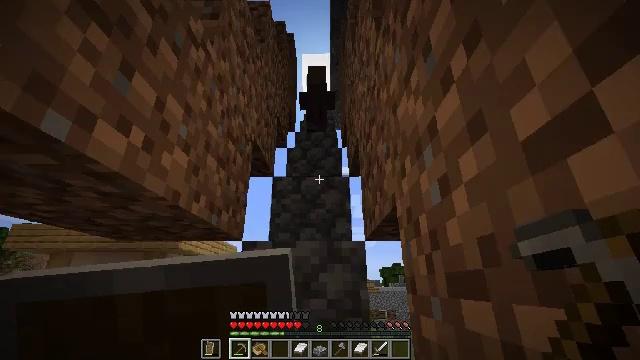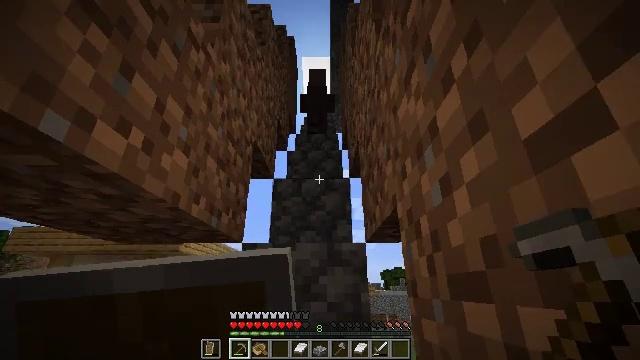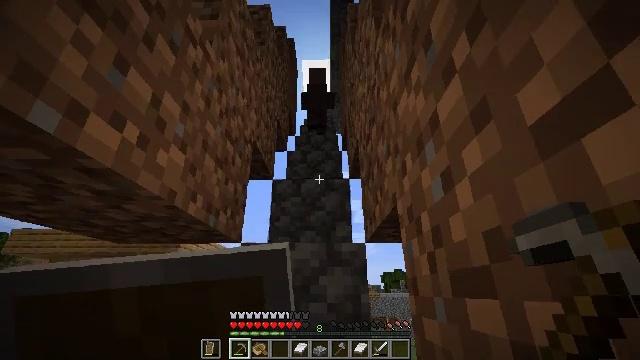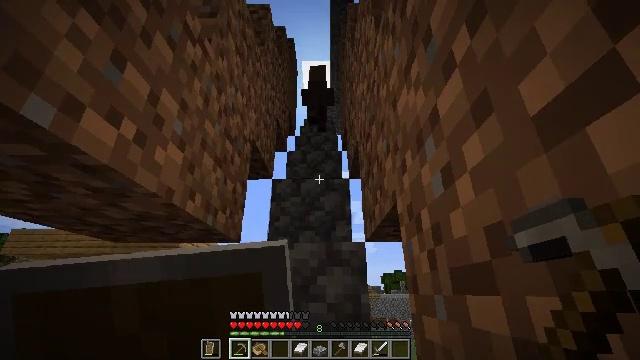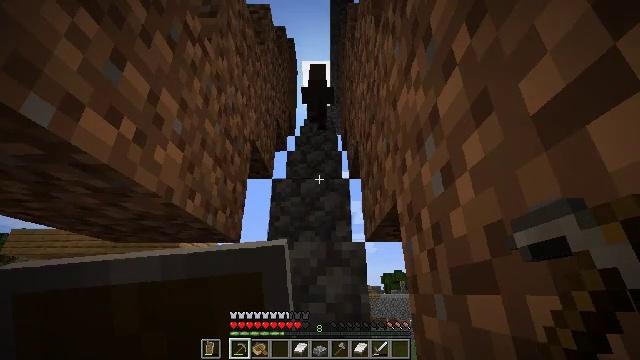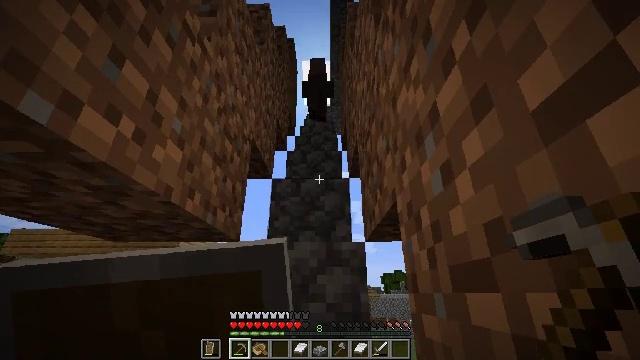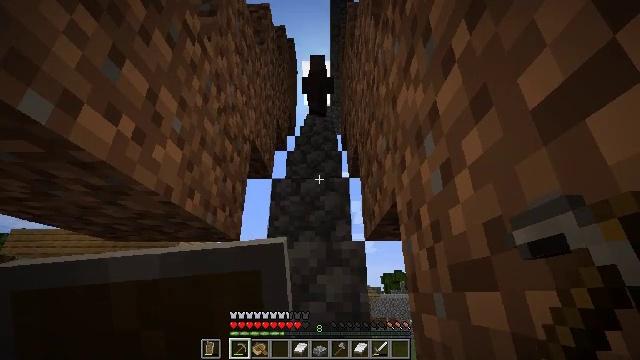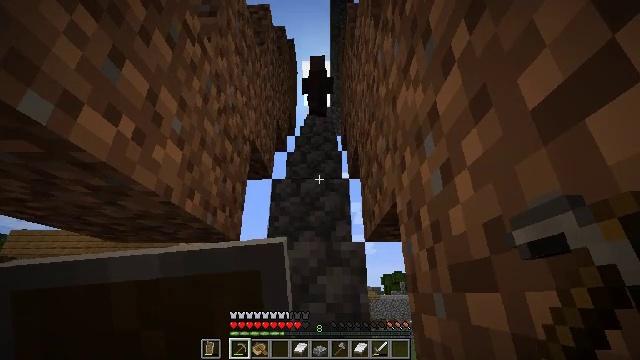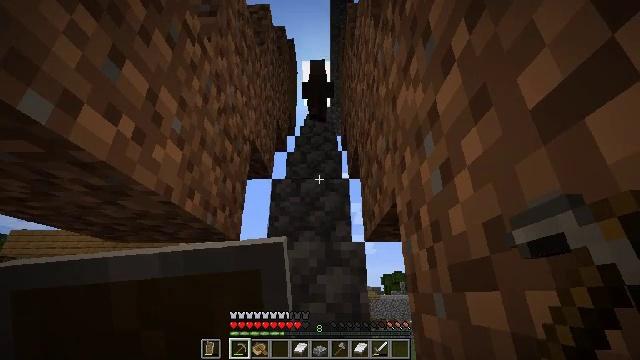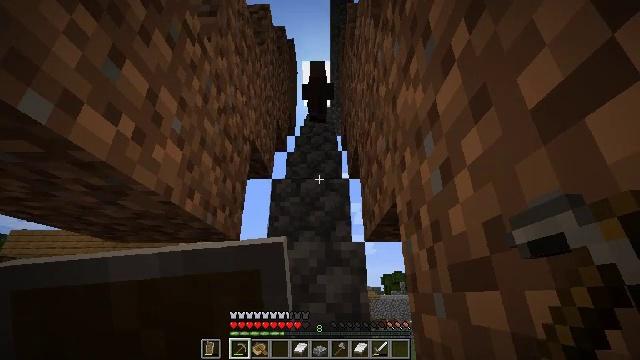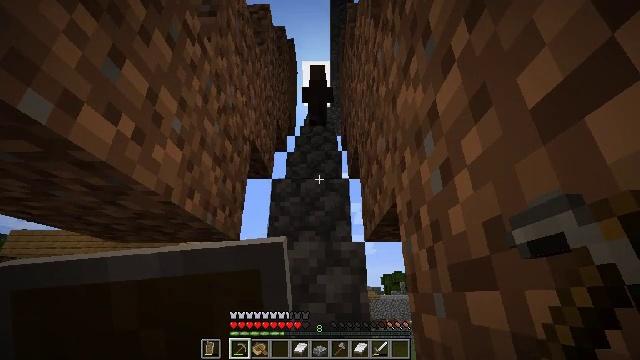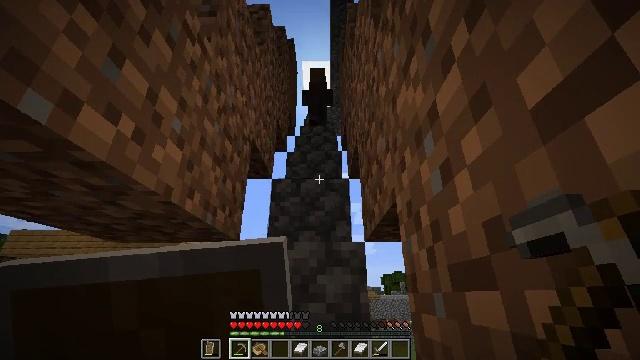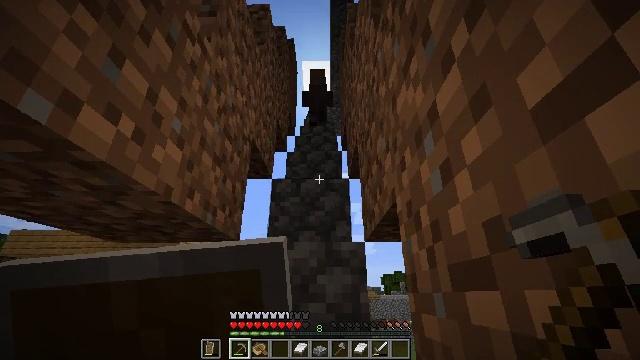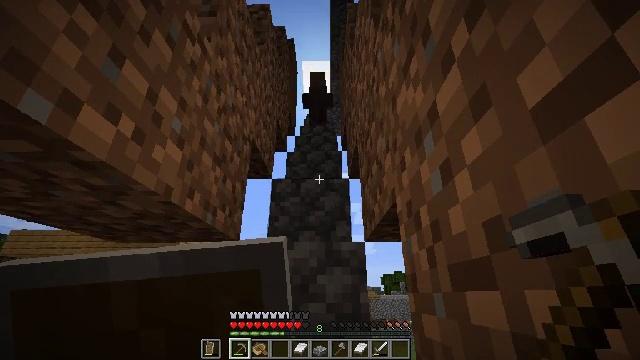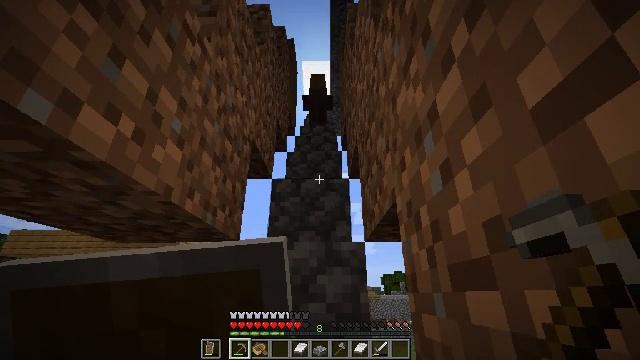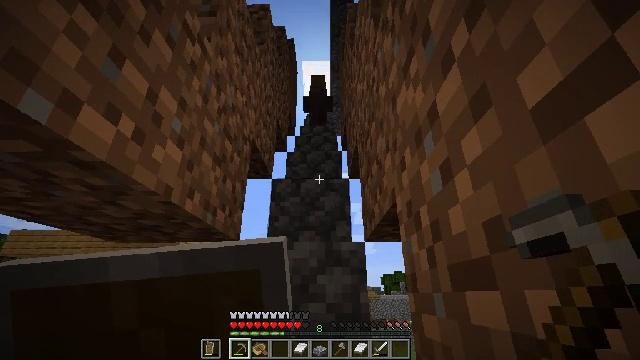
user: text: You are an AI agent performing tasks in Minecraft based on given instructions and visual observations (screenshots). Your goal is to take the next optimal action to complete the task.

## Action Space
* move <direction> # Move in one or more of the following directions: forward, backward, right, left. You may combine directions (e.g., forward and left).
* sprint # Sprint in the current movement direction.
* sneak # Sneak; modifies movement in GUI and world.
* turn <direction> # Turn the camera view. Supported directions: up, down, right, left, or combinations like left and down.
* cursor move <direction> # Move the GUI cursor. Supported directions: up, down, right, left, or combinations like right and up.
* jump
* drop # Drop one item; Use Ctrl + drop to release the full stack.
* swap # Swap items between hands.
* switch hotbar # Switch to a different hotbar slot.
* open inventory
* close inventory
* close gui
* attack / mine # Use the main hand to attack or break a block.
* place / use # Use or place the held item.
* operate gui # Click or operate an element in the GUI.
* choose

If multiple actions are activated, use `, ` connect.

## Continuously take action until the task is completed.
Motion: motion action
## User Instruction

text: Break the bell in the village.
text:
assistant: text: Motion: no_op
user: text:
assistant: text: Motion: no_op
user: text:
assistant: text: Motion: no_op
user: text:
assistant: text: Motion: no_op
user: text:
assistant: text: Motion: no_op
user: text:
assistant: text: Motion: no_op
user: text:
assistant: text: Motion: no_op
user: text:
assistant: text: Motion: no_op
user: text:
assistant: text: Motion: no_op
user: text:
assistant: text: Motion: no_op
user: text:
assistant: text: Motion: no_op
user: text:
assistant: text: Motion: no_op
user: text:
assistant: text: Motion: no_op
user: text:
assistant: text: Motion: no_op
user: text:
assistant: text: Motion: no_op
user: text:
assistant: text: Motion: no_op
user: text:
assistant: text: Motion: no_op
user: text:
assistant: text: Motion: no_op
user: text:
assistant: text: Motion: no_op
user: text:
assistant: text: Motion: no_op
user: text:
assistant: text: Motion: no_op
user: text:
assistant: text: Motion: no_op
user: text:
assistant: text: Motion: no_op
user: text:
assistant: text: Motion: no_op
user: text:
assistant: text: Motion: no_op
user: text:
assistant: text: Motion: no_op
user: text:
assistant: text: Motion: no_op
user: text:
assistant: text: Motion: no_op
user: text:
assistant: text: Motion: no_op
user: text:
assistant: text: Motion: turn left and down